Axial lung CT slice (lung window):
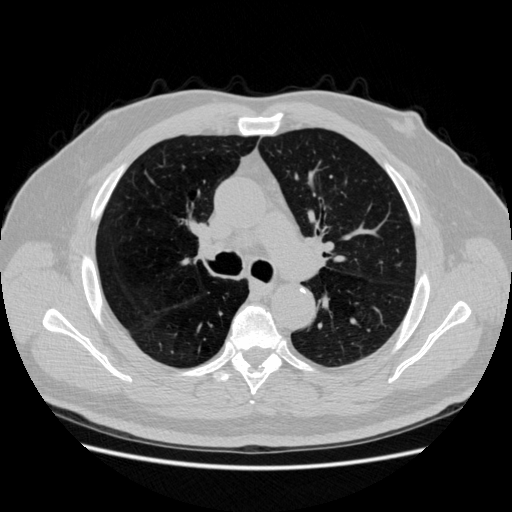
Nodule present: no